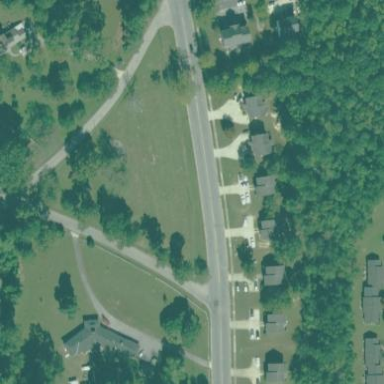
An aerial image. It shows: Asphalt road in residential area.